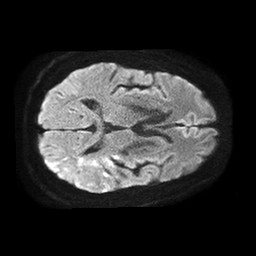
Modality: TRACE
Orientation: axial
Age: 64
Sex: male
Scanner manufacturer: philips
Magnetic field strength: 1.5 T
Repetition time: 4.6 s
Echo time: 0.08517 s